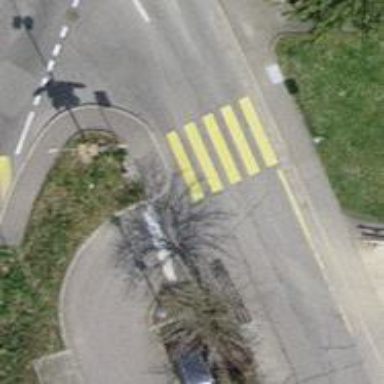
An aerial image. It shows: Uncontrolled crossing on the road.